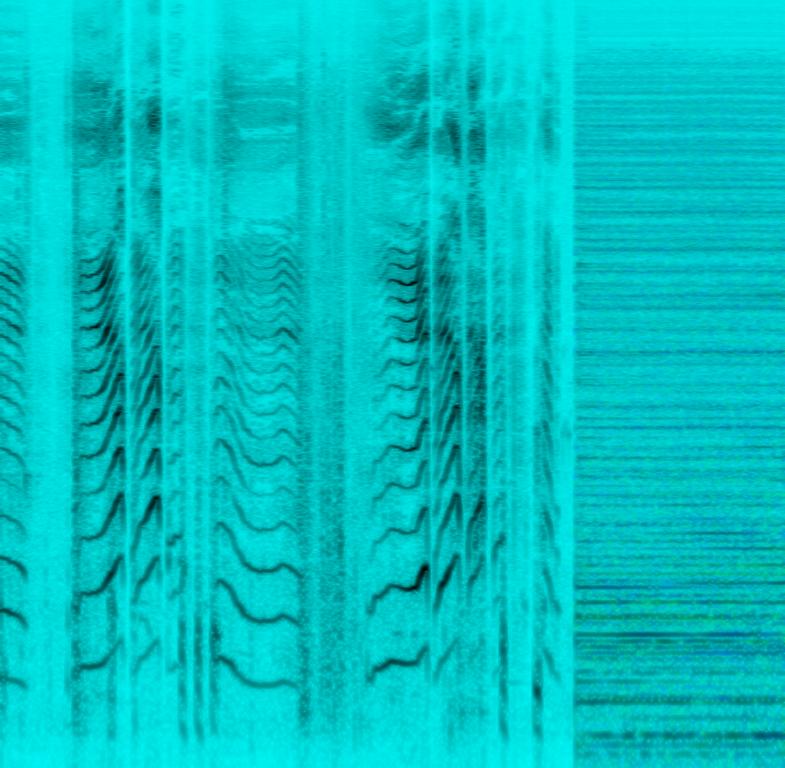
The low quality recording features a kid and a male laughing back and forth. There are some plastic impacts throughout it. The recording ends with a wide synth pad layered with sustained strings over which there is a low male vocal singing. It sounds joyful, happy and heartful.